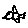
Label: bird